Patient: sex F, age 82
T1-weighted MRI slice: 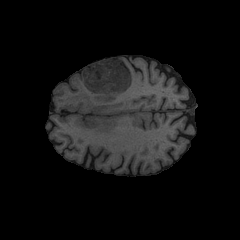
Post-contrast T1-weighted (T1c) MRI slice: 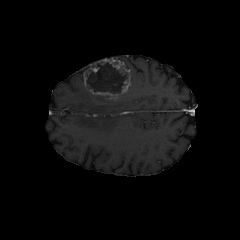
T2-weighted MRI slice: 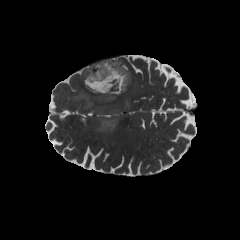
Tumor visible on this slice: yes
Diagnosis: Glioblastoma, IDH-wildtype
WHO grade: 4